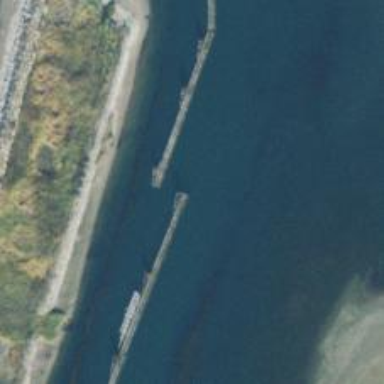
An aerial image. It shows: Breakwater structure.